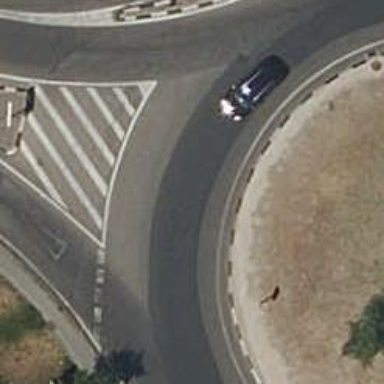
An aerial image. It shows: Secondary road with asphalt surface leading to roundabout.